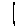
Label: line